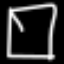
Label: hourglass